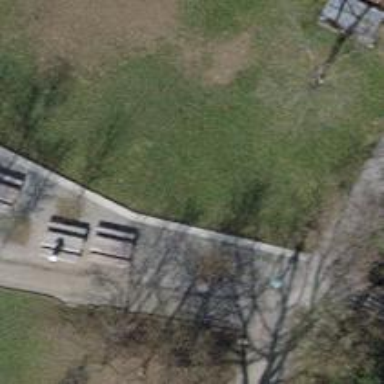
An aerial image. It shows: Brown picnic table in leisure land area.